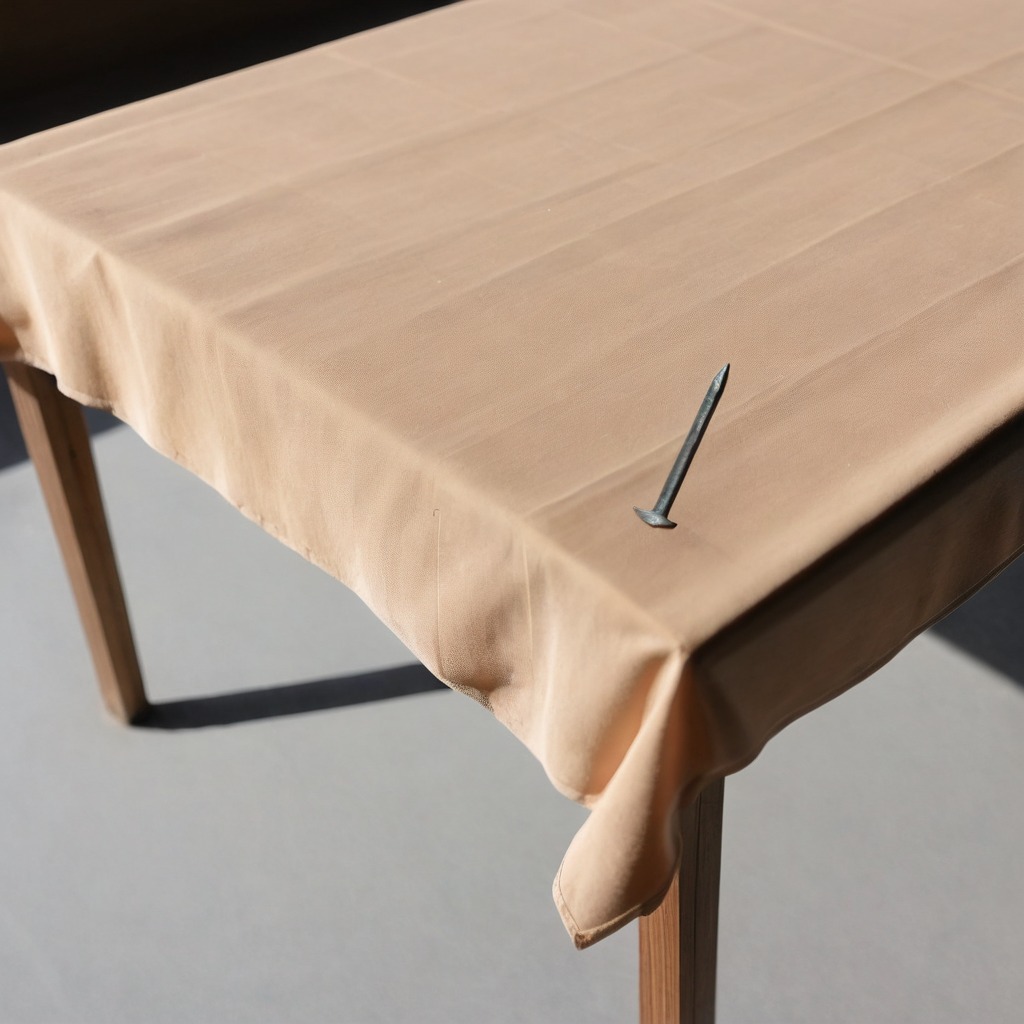
A nail lying on a wooden table in an outdoor workshop.